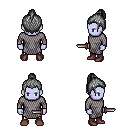
a pixel art fantasy rpg character, male body template, dark elf, purple skin, chain mail, gold greaves, gray short topknot hairstyle, maroon shoes, dagger, four views (front, back, left, right), 2x2 character sprite sheet, small pixel art, hard edges, no anti-aliasing